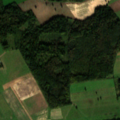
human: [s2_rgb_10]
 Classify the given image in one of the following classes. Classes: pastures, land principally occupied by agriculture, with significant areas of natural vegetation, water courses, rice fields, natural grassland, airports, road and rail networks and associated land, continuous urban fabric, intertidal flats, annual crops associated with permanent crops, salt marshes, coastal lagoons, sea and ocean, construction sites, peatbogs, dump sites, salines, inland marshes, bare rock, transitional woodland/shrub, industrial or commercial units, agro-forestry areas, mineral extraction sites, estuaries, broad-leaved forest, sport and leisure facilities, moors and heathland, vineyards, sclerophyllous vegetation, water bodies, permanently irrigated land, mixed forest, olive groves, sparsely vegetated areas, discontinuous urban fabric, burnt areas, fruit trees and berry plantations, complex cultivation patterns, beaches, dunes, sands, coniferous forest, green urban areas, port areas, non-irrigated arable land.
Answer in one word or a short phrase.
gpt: road and rail networks and associated land, non-irrigated arable land, complex cultivation patterns, broad-leaved forest, mixed forest